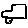
Label: car